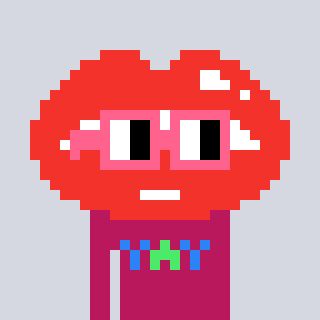
a pixel art character with square pink glasses, a lips-shaped head and a darkpink-colored body on a cool background